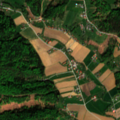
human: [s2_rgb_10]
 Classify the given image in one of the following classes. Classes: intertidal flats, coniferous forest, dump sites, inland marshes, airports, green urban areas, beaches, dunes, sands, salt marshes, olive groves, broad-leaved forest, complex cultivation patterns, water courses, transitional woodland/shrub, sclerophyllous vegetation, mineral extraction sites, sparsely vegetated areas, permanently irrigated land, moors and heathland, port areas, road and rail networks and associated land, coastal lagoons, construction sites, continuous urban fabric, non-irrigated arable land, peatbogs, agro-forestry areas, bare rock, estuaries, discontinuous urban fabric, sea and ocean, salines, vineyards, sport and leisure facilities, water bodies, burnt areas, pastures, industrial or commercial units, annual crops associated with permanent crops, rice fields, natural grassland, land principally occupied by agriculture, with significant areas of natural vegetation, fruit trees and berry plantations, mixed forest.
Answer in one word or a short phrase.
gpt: pastures, complex cultivation patterns, land principally occupied by agriculture, with significant areas of natural vegetation, broad-leaved forest, mixed forest